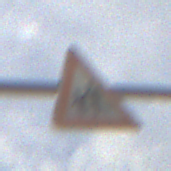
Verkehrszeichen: KinderRechts
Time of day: MorningAfternoon
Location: Outdoor (Suburban)
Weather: PartlyCloudy
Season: NotSpecified
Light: Natural